Breast ultrasound image
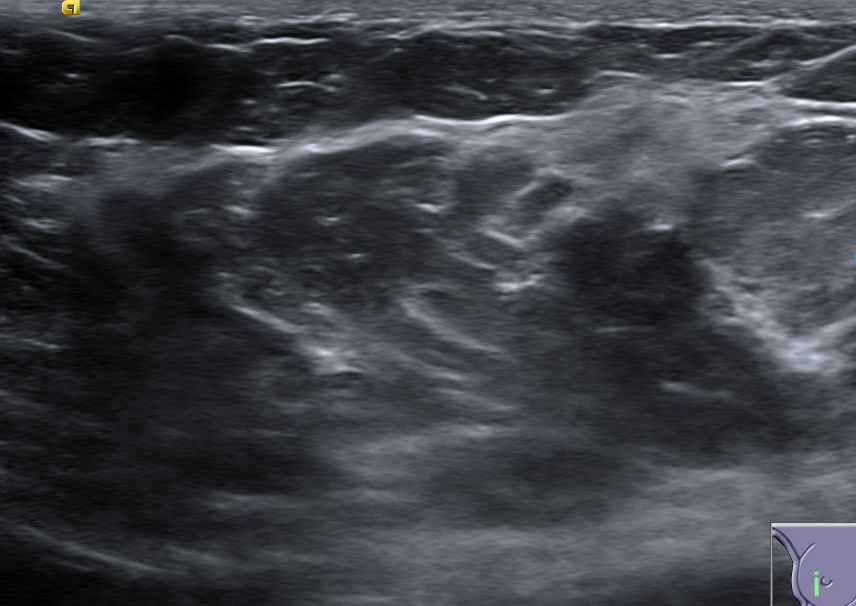
Diagnosis: normal